Question: Is it possible to make an object animate from one position to another using a specific path?
For example, while animating from pos1 to pos2, if there is a div with class "no-ok" in the way, it should not go there instead find the nearest div called OK on its left, right, up or down. If there is no div called ok, it should stop.
The following image explains:

So far, I can only animate from pos1 to pos2, but I don't know how to check if there's div no-ok in the way, and how to find the nearest div with class ok.
'''
<div class="container">
<div id="pos1"></div>
<div class="ok"></div>
<div class="no-ok"></div>
<div class="ok"></div>
<div class="pos2"></div>
</div>
'''
'''
$('.container').click(function(){
var pos1 = $('#pos1').position();
$(this).animate({ 'top': pos1.top + 'px', 'left': pos1.left + 'px'}, 200, function(){
//end
});
});
'''
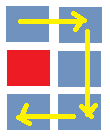
Answer: Animation sturcture needs to be like this:
<URL>
'''
var pTop = parseInt($('.container').css('top'));
var pLeft = parseInt($('.container').css('left'));
$('.container').click(function(){
var $this = $(this);
$this.stop().animate({'left': (pLeft * 2) + 'px'},1000,function(){
//firt step = go 2x right
$this.stop().animate({'top': (pTop*3) + 'px'},2000,function() {
//second step = go 2x bottom
$('.container').animate({"left": "-=100px"},1000);
//third step = go begining left position
});
});
});
'''